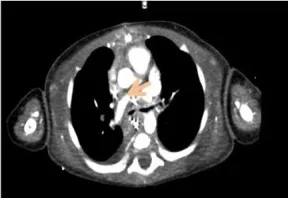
Axial view of the pulmonary artery on angio-CT of the chest.of the upper.
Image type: radiology (ct)